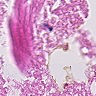
Metastatic tissue present: no